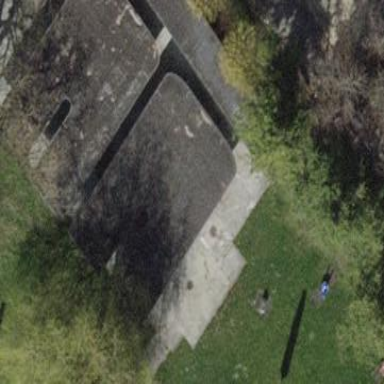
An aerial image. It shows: Concrete roof.